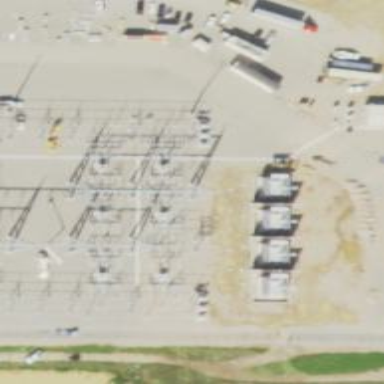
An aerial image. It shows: Switch for power supply.